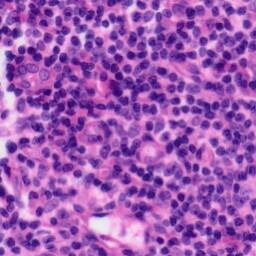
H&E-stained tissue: Tonsil